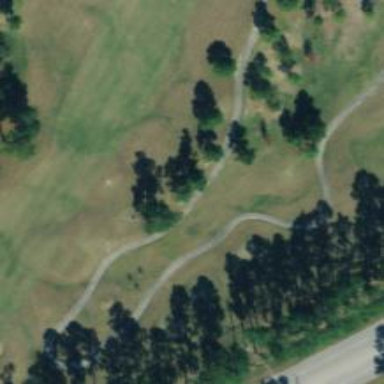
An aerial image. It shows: Path for both road and golf.